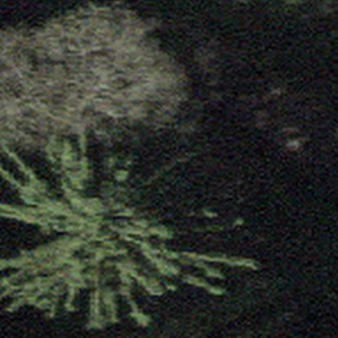
Label: other